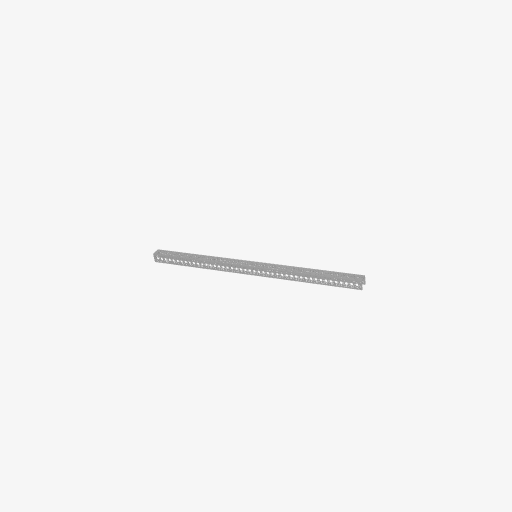
Part: UChannel45H